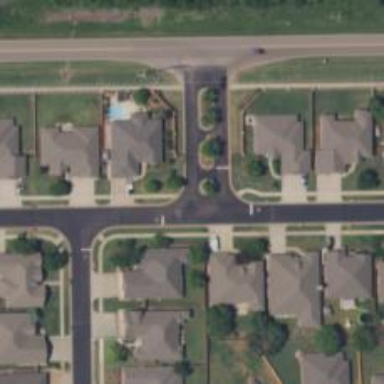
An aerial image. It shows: Residential road.